Question: I am using 'ggplot2' to get a smoothed estimation of my data
'''
ggplot(yy)+geom_smooth(aes(x=Date,y=value),method='loess')
'''

It works fine. Now, when try to reproduce this using 'loess' function directly, I get an error:
'''
loess(value~Date,yy)
Error in simpleLoess(y, x, w, span, degree, parametric, drop.square, normalize, :
NA/NaN/Inf in foreign function call (arg 2)
In addition: Warning message:
In simpleLoess(y, x, w, span, degree, parametric, drop.square, normalize, :
NAs introduced by coercion
'''
I think that 'ggplot2' version works because it sets some default parameters.
Here my data yy :
'''
dput(yy)
structure(list(Date = structure(c(9862, 9893, 9921, 9982, 10043,
10105, 10135, 10196, 10227, 10258, 10317, 10408, 10470, 11778,
12753, 13118, 13483, 13848, 14518, 10013, 10166, 11747, 11869,
11931, 12053, 12173, 12234, 12296, 12357, 12418, 12509, 12631,
12662, 12723, 12904, 12996, 13088, 13545, 13665, 13757, 13818,
14304, 14457, 10682, 10712, 10743, 10773, 13910, 14031, 14184,
13970, 10286, 10347, 10378, 10439, 10500, 10531, 10561, 10592,
10623, 10651, 10804, 10835, 10865, 10896, 11900, 12539, 12570,
12600, 12692, 11017, 11048, 11078, 11109, 11139, 11170, 11201,
11231, 11262, 11354, 11413, 11443, 11474, 11504, 11535, 11566,
11627, 11688, 11839, 12022, 12204, 12843, 11382, 11808, 11992,
12326, 12387, 13361, 13634, 14000, 14365, 11596, 11657, 11719,
11961, 12084, 12112, 12143, 12265, 12784, 13149, 13726, 14123,
14549, 14396), class = "Date"), value = c(31.8333333333333, 38.2,
28.8333333333333, 29.1666666666667, 50.6, 28.8333333333333, 34.6,
34.4, 34.4, 35.6, 79.1666666666667, 96.5714285714286, 124, 29.2,
8, 10, 66.6, 10, 20.25, 23.75, 49, 93, 49.7142857142857, 40.5,
73.8, 55, 71.2, 32.6, 27.25, 27.5, 24.75, 30.2, 21.4, 16.2, 27.5,
26.75, 18.75, 25.3333333333333, 39.8, 43.25, 22.6666666666667,
54.6666666666667, 67, 112, 91.5, 93, 106.666666666667, 91, 48.6666666666667,
50, 68, 300, 280, 290, 200, 301, 303, 300, 200, 150, 200, 200,
200, 100, 100, 63.3333333333333, 2, 3, 2, 2, 173, 169, 62, 130,
108, 154, 65, 94, 68, 220.5, 223, 210, 211, 214, 202, 212.333333333333,
193, 198.666666666667, 112.5, 133.666666666667, 106, 216.5, 206,
121.5, 39, 87, 93, 118, 115, 206, 95, 213, 90, 84, 85, 54, 34,
48, 52, 218, 187, 114, 96, 114, 42)), row.names = c(NA, -115L
), class = c("data.table", "data.frame"), .Names = c("Date",
"value"), .internal.selfref = <pointer: 0x0000000000230788>)
'''
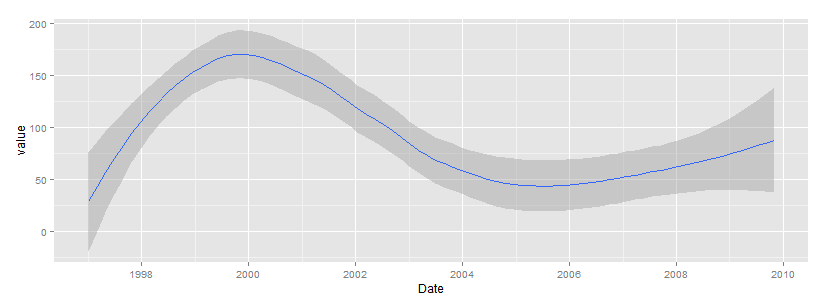
Answer: You need to convert the '"Date"' class object 'Date' to a numeric vector:
'''
R> loess(value ~ as.numeric(Date), yy)
Call:
loess(formula = value ~ as.numeric(Date), data = yy)
Number of Observations: 115
Equivalent Number of Parameters: 4.53
Residual Standard Error: 66.7
'''
That coercion will be going on internally with 'ggplot()''s code - after all, those dates need to be assigned to cartesian coordinates at some point in order to plot them.